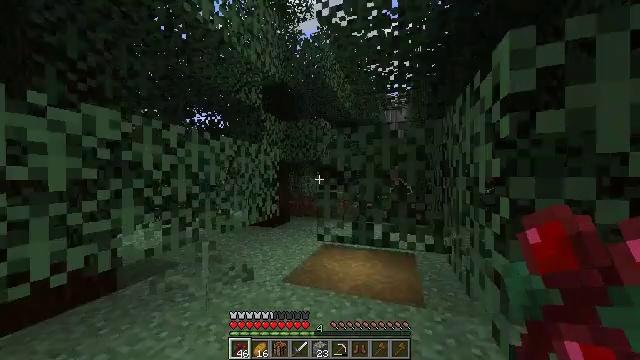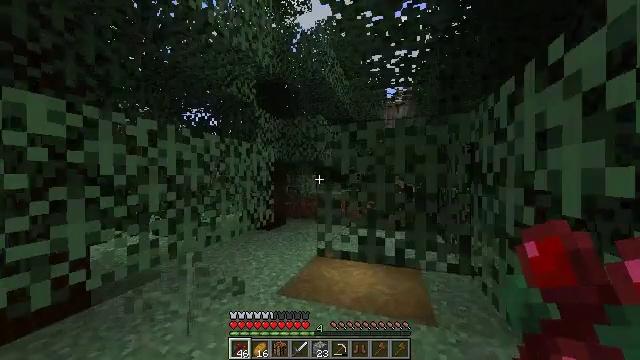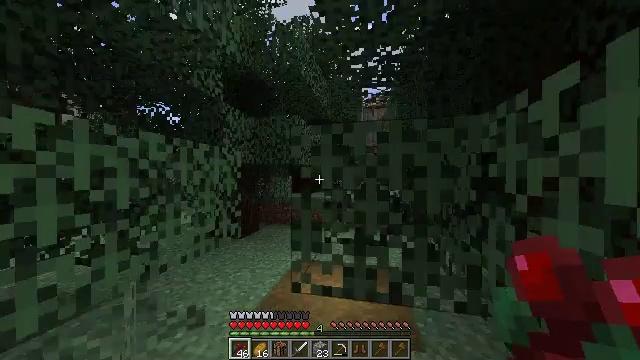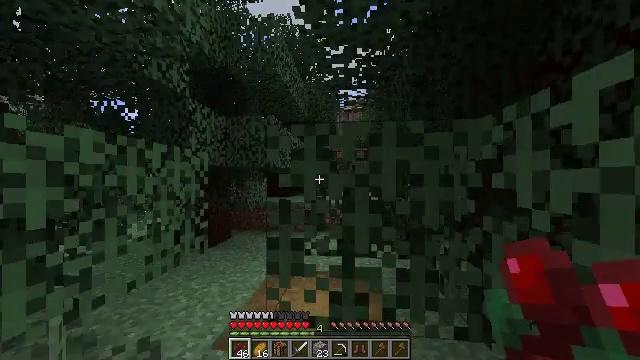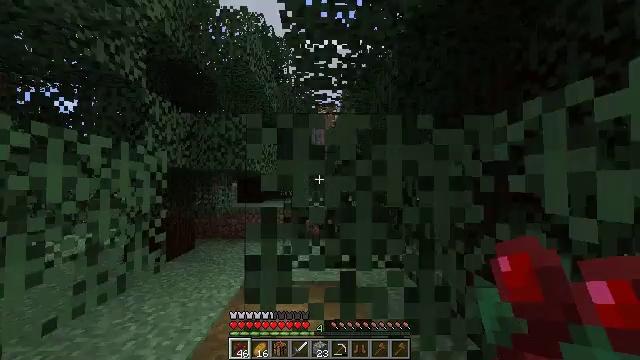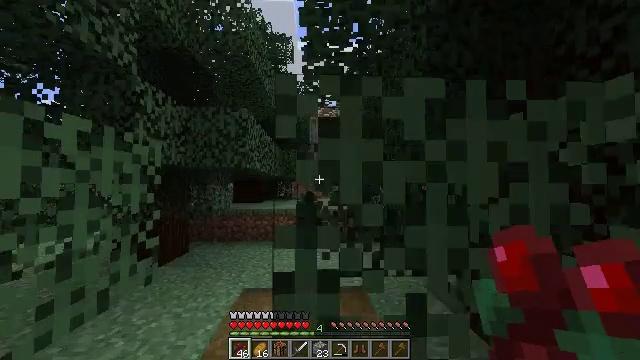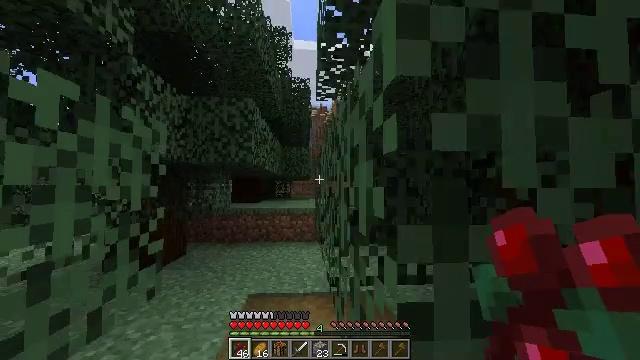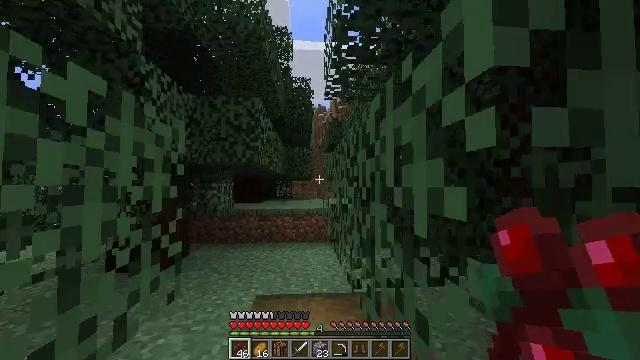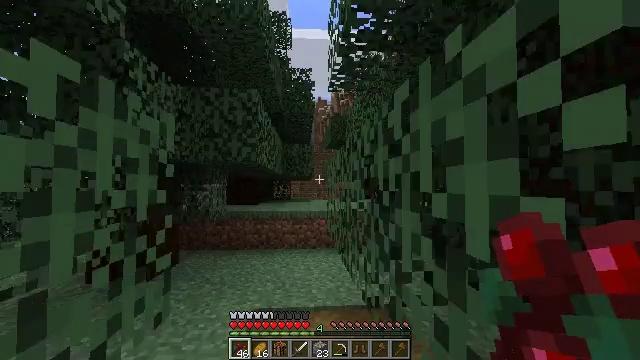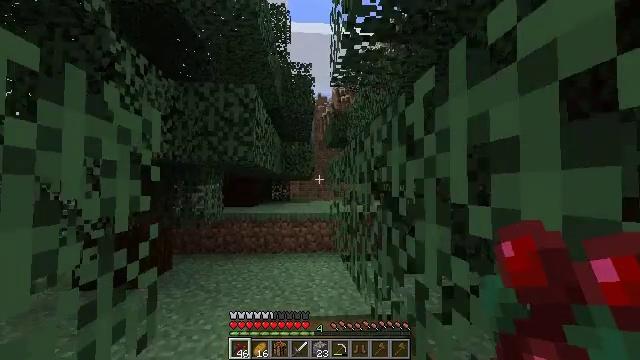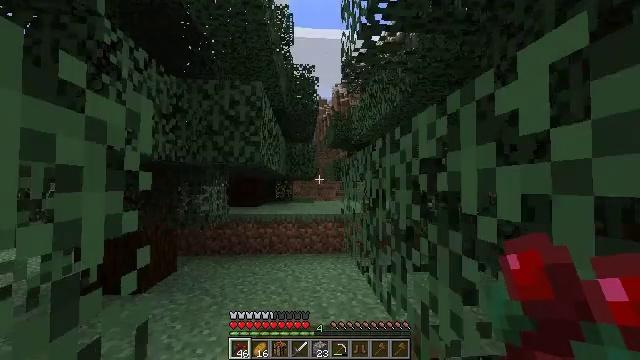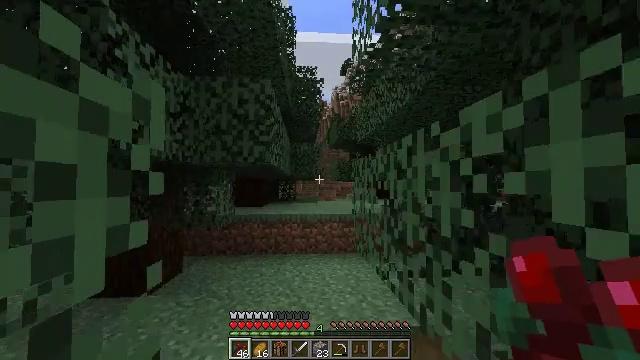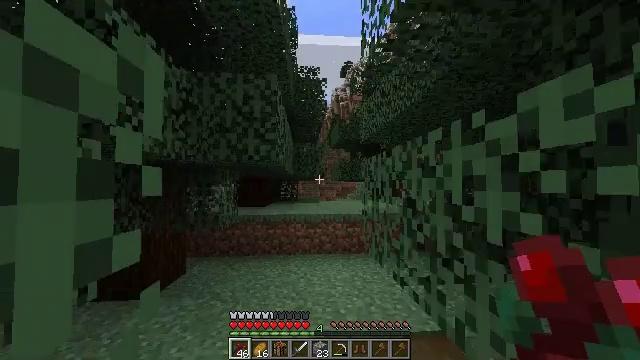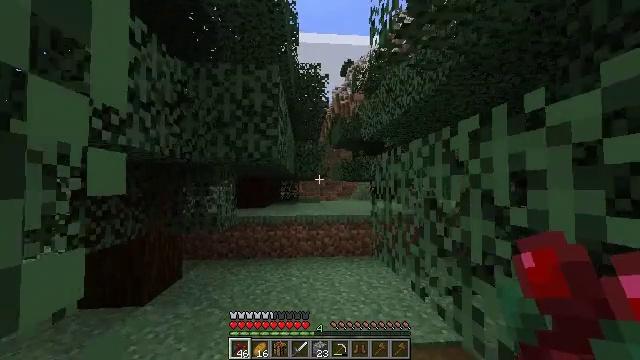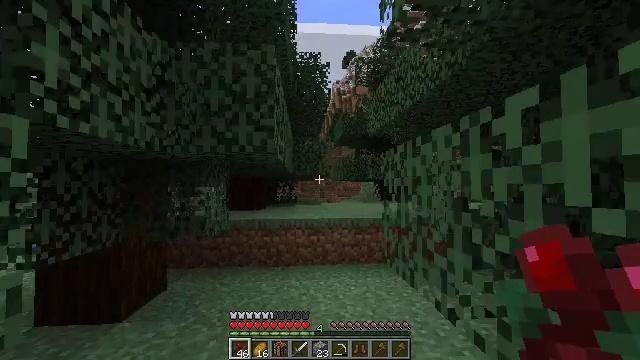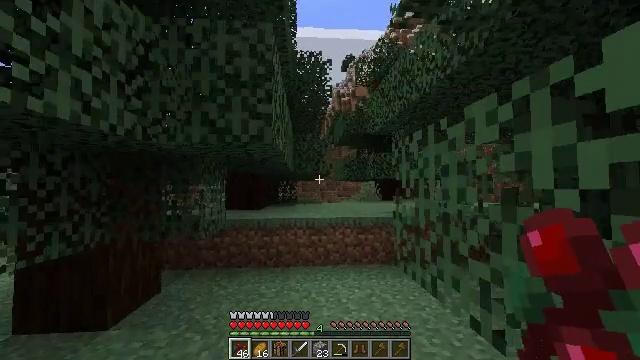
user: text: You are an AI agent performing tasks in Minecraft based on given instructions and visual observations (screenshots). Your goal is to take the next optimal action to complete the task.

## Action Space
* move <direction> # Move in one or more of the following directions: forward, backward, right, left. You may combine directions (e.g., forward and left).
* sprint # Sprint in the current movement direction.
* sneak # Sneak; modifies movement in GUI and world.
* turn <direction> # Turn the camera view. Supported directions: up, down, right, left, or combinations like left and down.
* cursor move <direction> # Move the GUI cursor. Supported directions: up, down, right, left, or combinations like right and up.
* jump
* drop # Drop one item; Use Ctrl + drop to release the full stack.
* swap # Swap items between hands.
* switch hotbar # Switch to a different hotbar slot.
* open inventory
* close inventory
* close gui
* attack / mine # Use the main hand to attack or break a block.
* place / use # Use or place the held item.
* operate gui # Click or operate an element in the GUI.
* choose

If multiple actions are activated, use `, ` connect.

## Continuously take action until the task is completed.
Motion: motion action
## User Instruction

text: Break the blue bed to move it.
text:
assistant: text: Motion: move forward, sprint
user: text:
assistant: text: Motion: move forward, sprint, turn right
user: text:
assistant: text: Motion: move forward and move left, sprint, turn right
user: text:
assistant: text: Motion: move forward and move left, sprint, turn right and up
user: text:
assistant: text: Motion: move forward and move left, sprint, turn right
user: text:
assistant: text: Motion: move forward and move left, sprint, turn right
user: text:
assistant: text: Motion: move forward, sprint
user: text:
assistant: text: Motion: move forward, sprint
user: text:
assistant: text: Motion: move forward, sprint
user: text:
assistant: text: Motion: move forward and move left, sprint
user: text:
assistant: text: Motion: move forward and move left, sprint
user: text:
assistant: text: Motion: move forward and move left, sprint
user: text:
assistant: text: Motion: move forward and move left, sprint
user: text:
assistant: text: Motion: move forward and move left, sprint
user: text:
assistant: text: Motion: move forward and move left, sprint
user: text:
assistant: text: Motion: move forward, sprint, turn right
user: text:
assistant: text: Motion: move forward, sprint, turn right
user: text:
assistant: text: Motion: move forward, sprint
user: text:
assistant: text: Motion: move forward and move right, sprint
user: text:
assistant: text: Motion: move forward and move right, sprint
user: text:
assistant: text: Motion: move forward and move right, sprint
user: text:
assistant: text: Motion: move forward, sprint
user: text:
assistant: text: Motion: move forward, sprint
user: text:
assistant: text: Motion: move forward, sprint
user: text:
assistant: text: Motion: move forward, sprint
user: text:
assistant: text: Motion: move forward, sprint, turn left and down
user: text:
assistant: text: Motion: move forward, sprint, turn left and down
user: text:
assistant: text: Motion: move forward, sprint, turn left and down
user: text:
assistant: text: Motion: move forward, sprint
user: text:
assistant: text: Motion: move forward, sprint